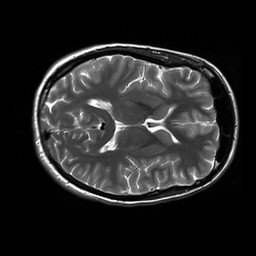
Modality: T2w
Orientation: axial
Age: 23
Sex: female
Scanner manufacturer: siemens
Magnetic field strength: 3 T
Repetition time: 8.53 s
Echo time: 0.091 s